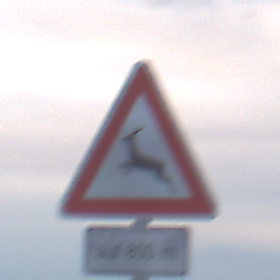
Verkehrszeichen: WildwechselRechts
Zusatzzeichen unten: LaengeEinerStrecke5
Umgebung: Outdoor, Nature
Tageszeit: SunriseSunset
Wetter: PartlyCloudy
Licht: Natural
Jahreszeit: NotSpecified
Kontrast: LowContrast